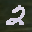
Label: 2